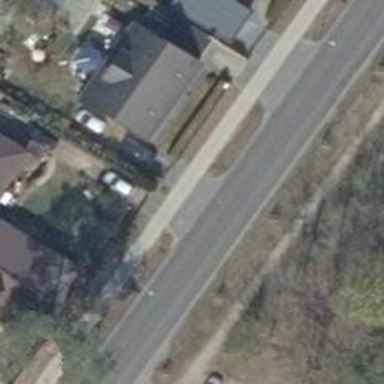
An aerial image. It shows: Secondary road with asphalt surface and separate sidewalks on both sides.